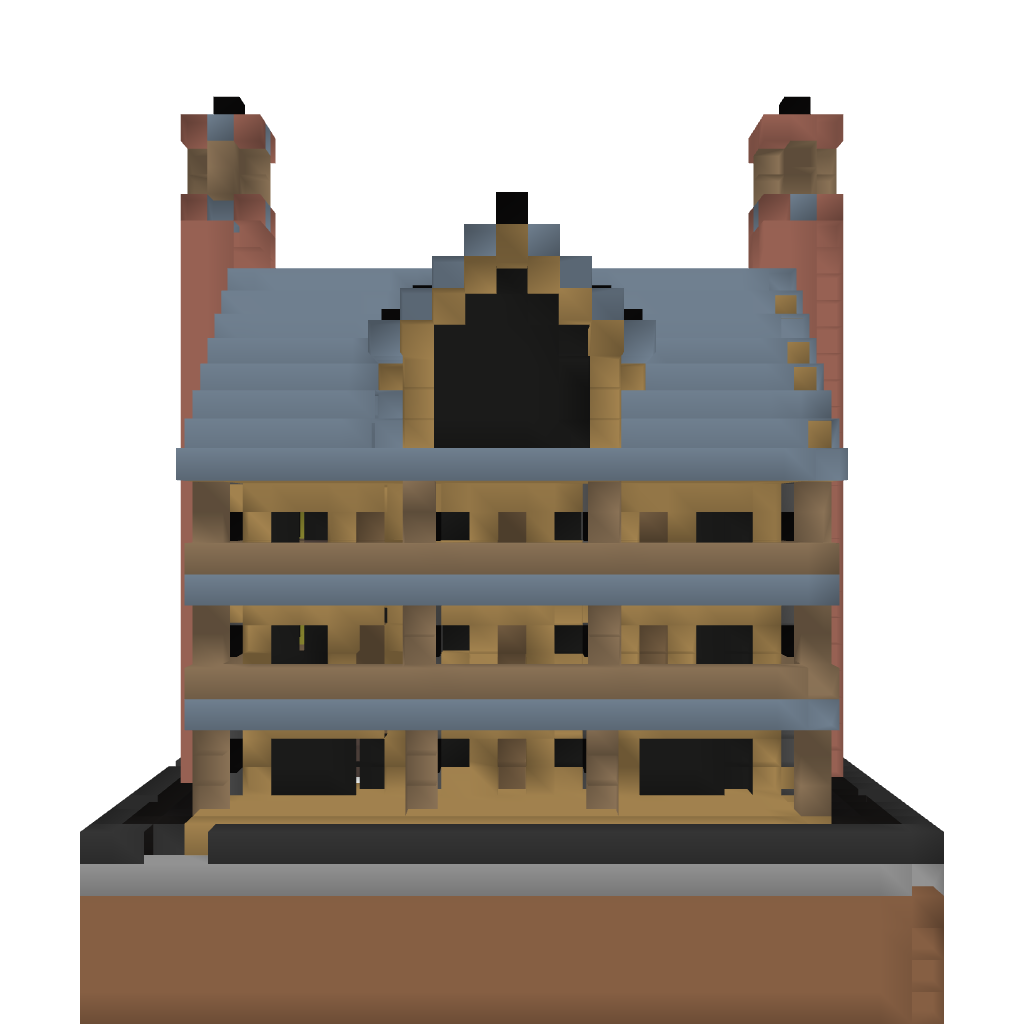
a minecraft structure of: Four Room Inn